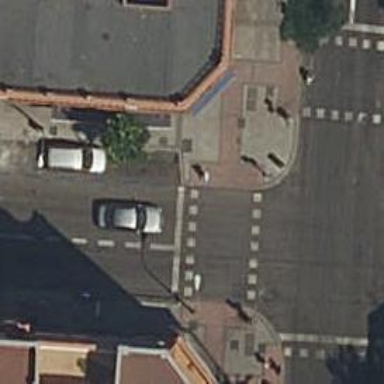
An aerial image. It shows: Crossing with traffic signals.